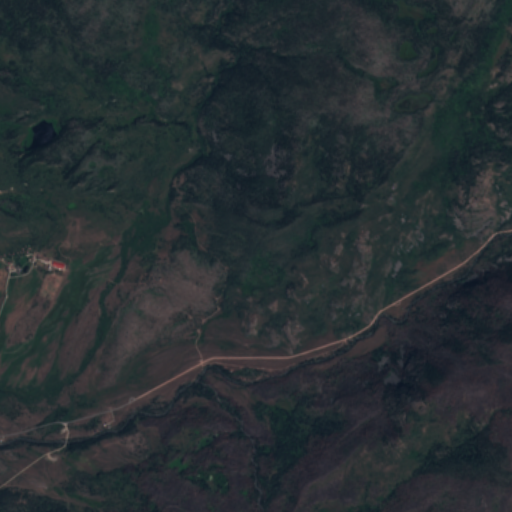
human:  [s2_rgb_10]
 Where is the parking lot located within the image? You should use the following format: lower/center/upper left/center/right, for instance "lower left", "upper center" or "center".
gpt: The parking lot is located in the center left of the image.
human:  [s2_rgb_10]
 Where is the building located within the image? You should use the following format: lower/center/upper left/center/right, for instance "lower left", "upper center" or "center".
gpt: The building is located in the lower left of the image.
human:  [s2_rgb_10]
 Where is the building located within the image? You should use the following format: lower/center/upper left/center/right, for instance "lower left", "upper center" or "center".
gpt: The building is located in the lower left of the image.
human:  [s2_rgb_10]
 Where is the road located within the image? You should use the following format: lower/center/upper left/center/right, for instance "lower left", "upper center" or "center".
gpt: There is no road in the image.